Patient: sex M, age 78
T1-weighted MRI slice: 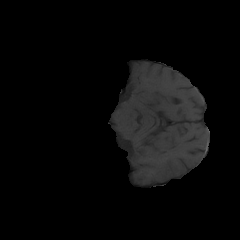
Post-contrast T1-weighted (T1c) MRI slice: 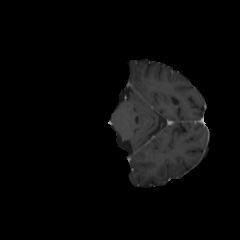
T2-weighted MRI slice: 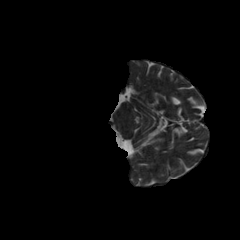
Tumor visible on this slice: no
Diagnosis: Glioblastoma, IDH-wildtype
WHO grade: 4